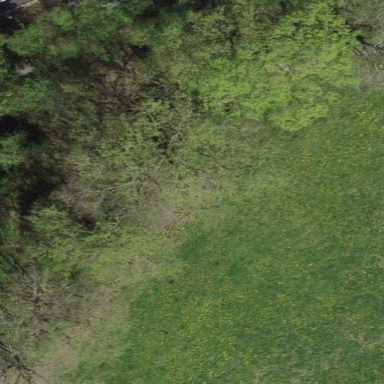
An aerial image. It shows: Mixed woodland with various types of leaves.